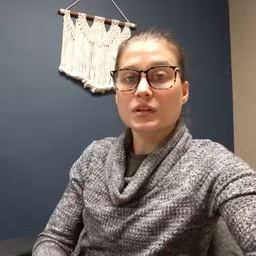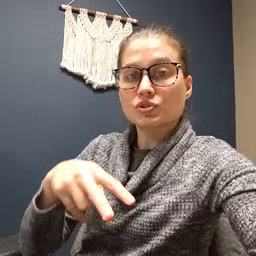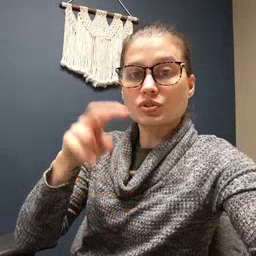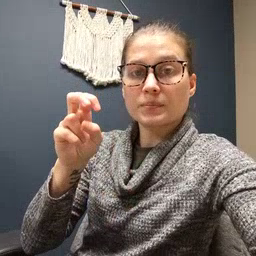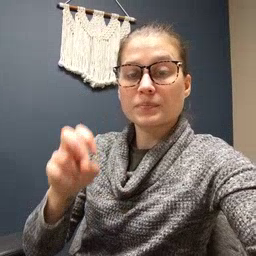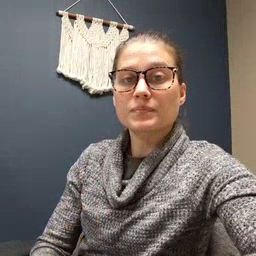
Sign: jump